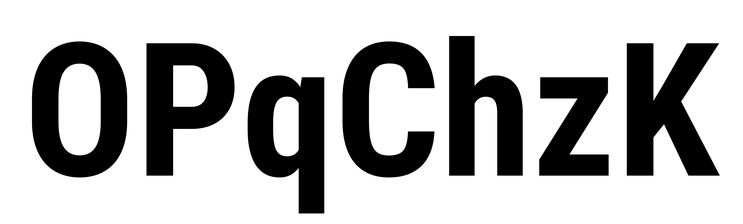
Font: Roboto_Condensed_Bold